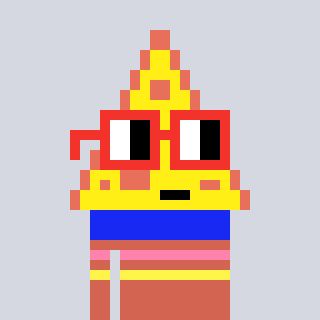
a pixel art character with square red glasses, a pizza-shaped head and a peachy-colored body on a cool background